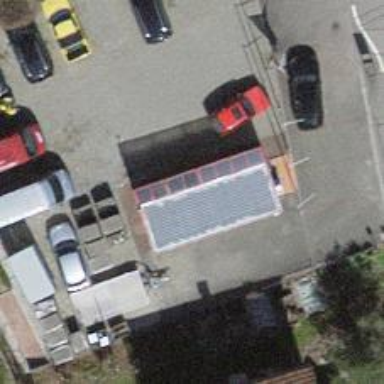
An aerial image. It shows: Car shop.